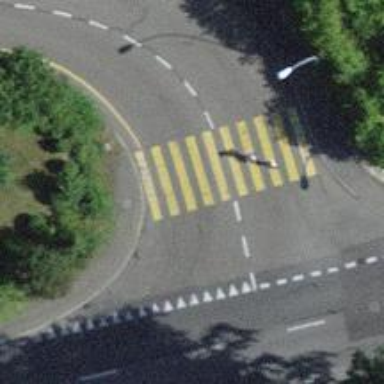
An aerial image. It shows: Kerb serving as barrier.